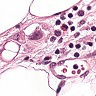
Metastatic tissue present: yes